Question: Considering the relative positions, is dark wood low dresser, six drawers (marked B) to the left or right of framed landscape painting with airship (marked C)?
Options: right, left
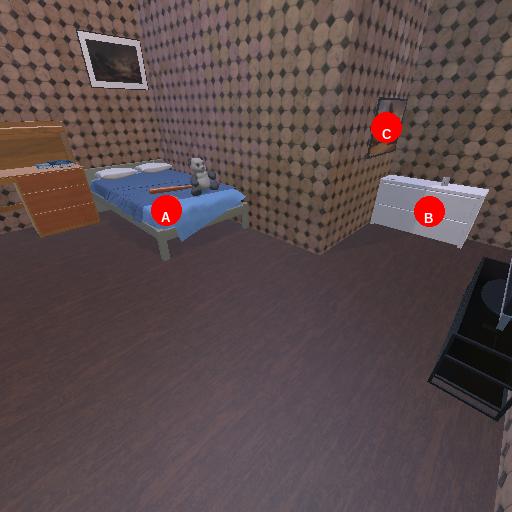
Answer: right